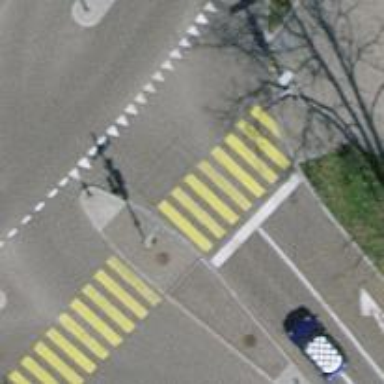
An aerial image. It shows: Zebra crossing on the road.